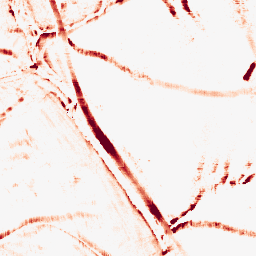
Category: morphological
Decomposition family: morphological_rect
Decomposition parameters: operation: opening
width: 10
height: 10
Upsampling method: bicubic_16x
Upsampling parameters: scale: 16
Upsampling scale: 16